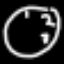
Label: clock